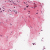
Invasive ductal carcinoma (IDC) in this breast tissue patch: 0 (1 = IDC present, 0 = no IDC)